Current action and preconditions to check: trajectory_clear

Your task: For each precondition in the list above, predict whether it will hold at this action.

Consider the current scene as observed from the mobile robot's camera, and analyze the predicted future states of all dynamic agents (e.g., people, animals, vehicles, or any moving entities) within the NEXT SECOND.

IMPORTANT: Only answer "very likely" if you are absolutely certain—based on strong, clear evidence—that a dynamic agent will violate the precondition in the predicted future state. Do NOT answer "very likely" for unlikely, ambiguous, or low-probability risks.

Ask yourself for each precondition: Is there a high probability, with clear and convincing evidence, that the predicted future states of any dynamic agent will interfere with the predicted future state of the currently executing action within the NEXT SECOND, causing that precondition to fail?

Assess the risk level based on these predictions. Use "likely" or "very likely" if motions create a clear risk of interference.

Use "neutral" or "improbable" if agents are nearby but their predicted paths are clearly diverging or non-conflicting.

Failure Risk Categories: "very improbable", "improbable", "neutral", "likely", "very likely"

Answer Format: Output ONLY the probability_of_failure value from these categories: "very improbable", "improbable", "neutral", "likely", "very likely"

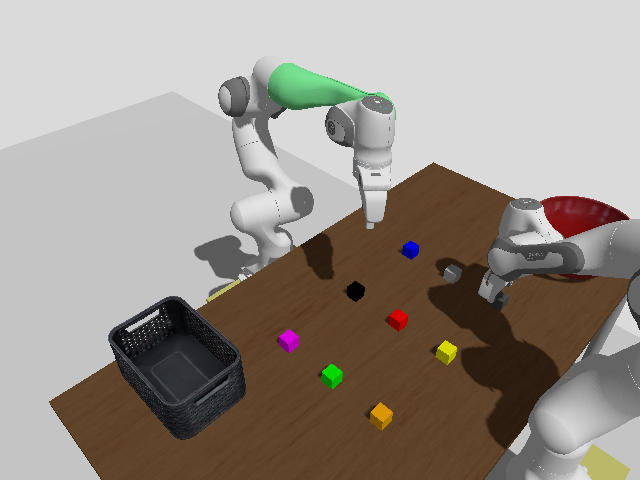

Answer: very improbable